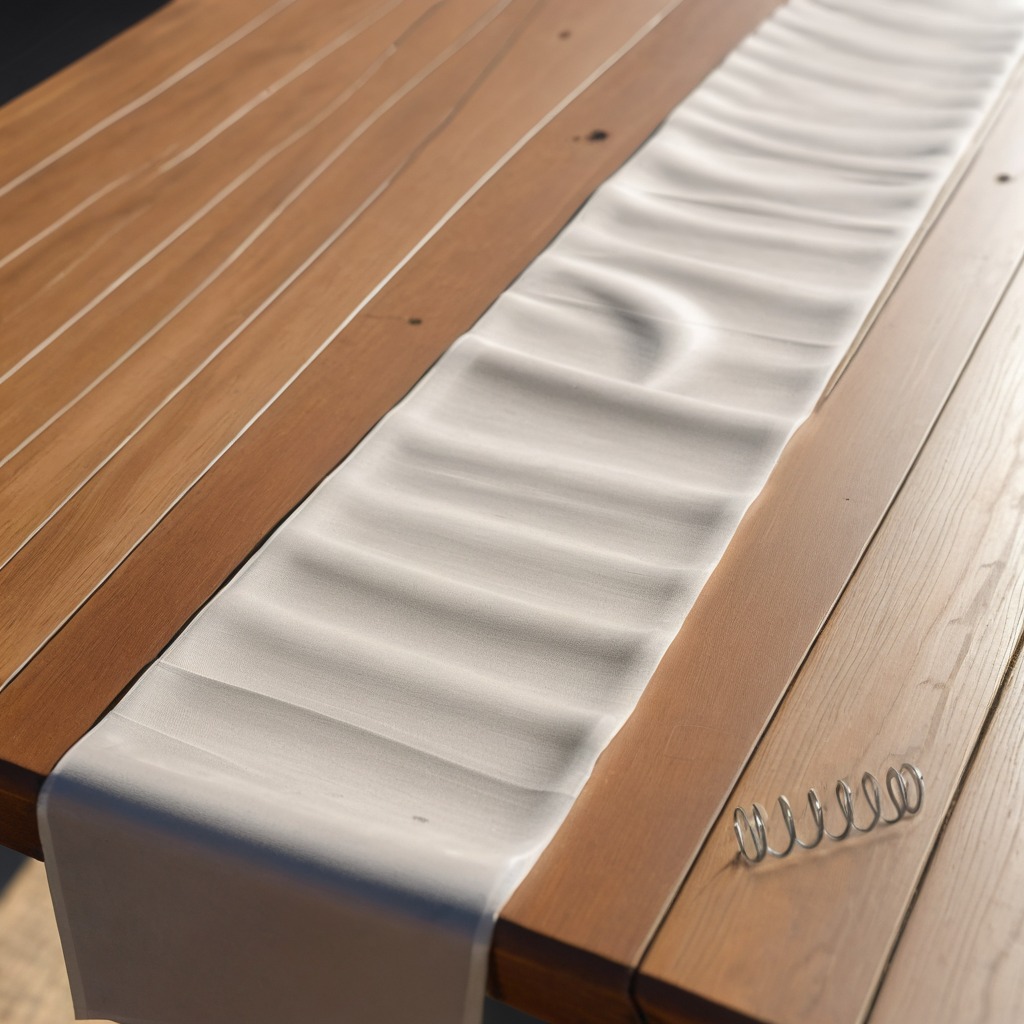
A coiled metal spring lies on the wooden table.